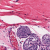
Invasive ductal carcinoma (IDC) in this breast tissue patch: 0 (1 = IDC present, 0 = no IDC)